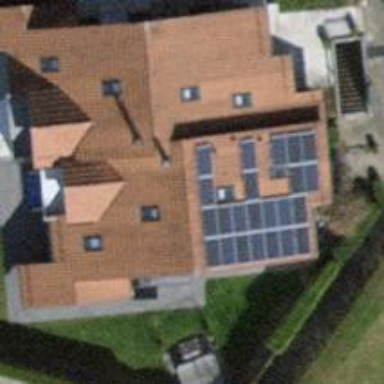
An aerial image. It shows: Solar power generator using photovoltaic panels.